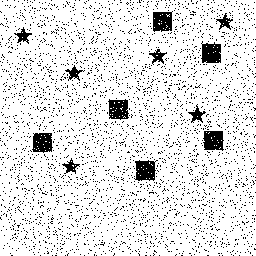
Squares: 6
Triangles: 0
Stars: 6
Total shapes: 12